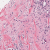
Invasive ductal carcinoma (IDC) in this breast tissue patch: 1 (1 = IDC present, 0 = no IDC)